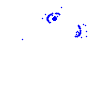
Particle: electron